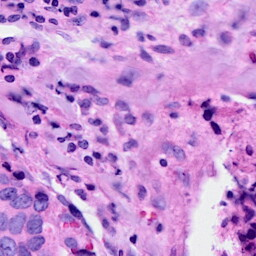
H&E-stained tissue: Breast